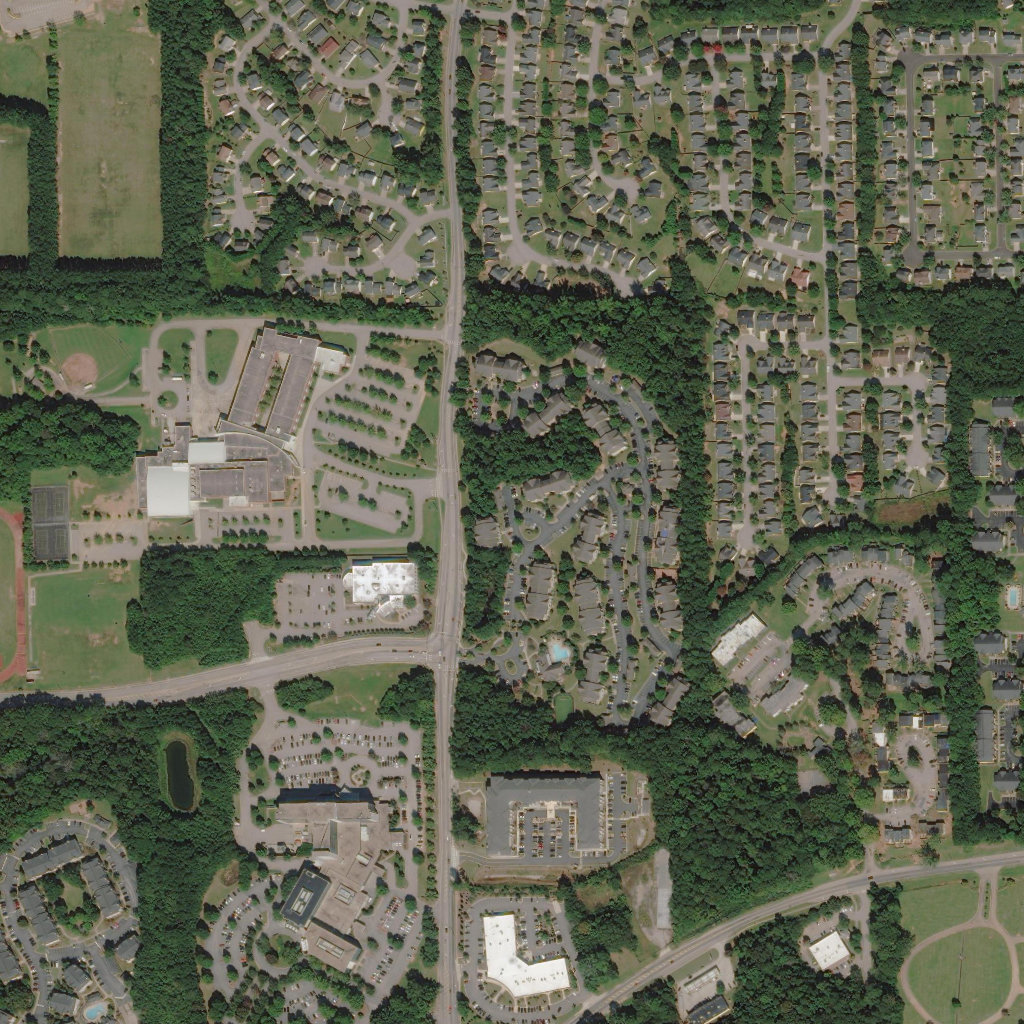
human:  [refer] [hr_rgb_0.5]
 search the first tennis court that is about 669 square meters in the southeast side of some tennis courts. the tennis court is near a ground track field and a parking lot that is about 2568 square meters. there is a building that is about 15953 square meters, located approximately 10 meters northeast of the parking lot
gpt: <box>[[5, 51, 6, 54, 0]]</box>